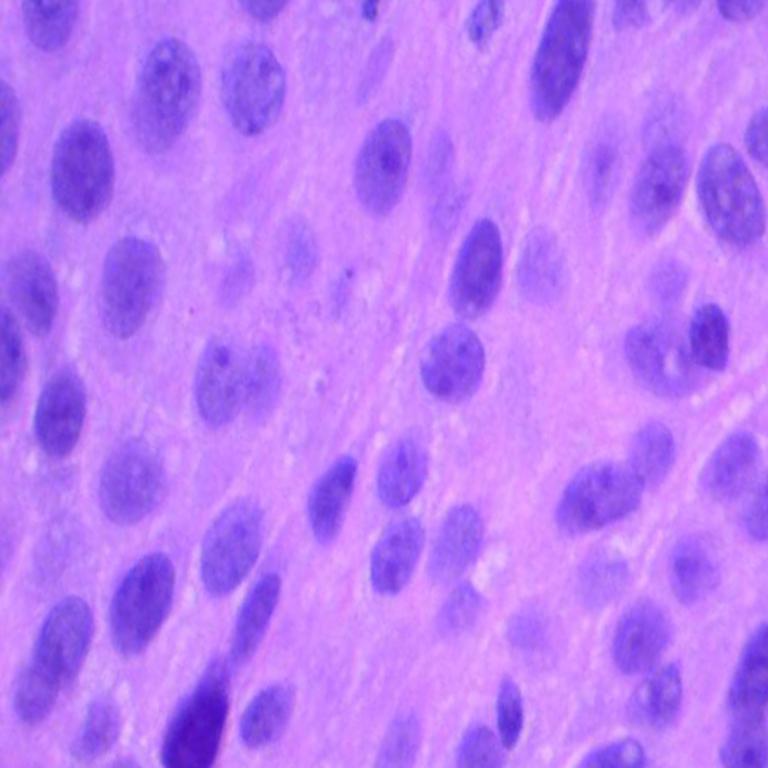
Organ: lung
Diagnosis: squamous carcinomas